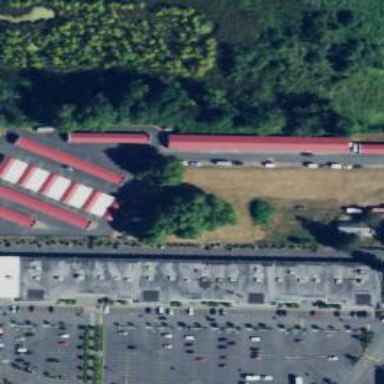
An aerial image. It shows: Area used for garages with storage rental services available.